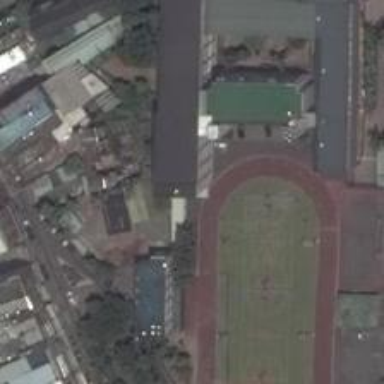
The playground is encircled by various styles of architectures .